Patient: sex F, age 66
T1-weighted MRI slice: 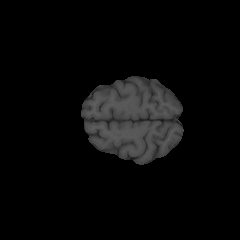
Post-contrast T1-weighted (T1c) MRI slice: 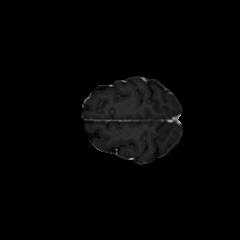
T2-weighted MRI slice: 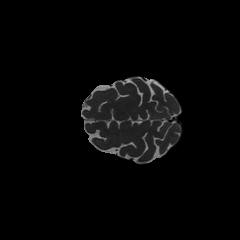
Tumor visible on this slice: no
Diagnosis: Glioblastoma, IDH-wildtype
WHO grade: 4